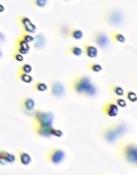
Label: Phaeocystis